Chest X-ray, AP view. Patient: 35 years old, sex F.
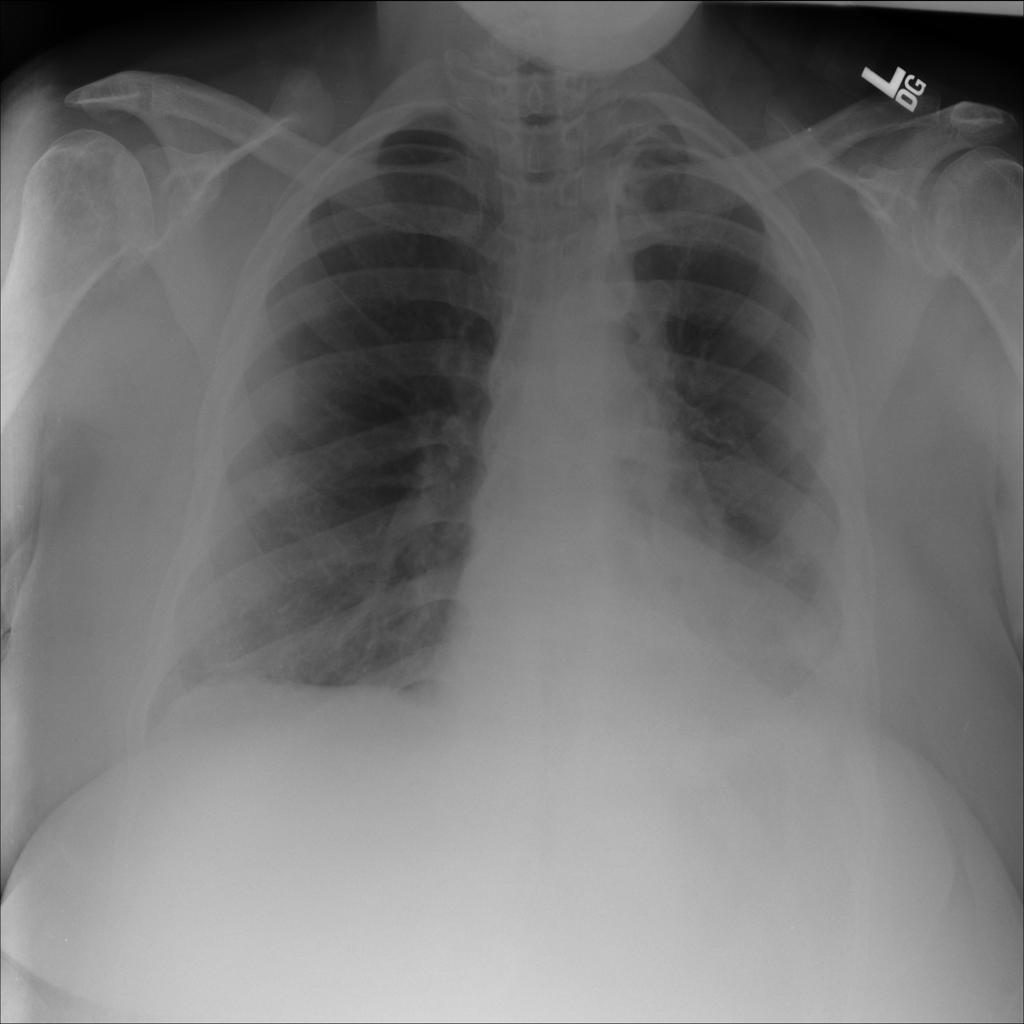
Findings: No Finding